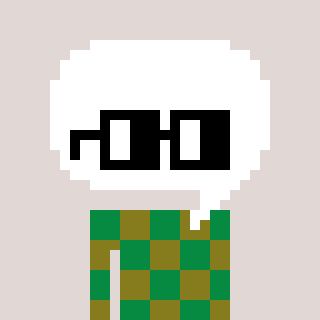
a pixel art character with square black glasses, a speech bubble-shaped head and a gunk-colored body on a warm background